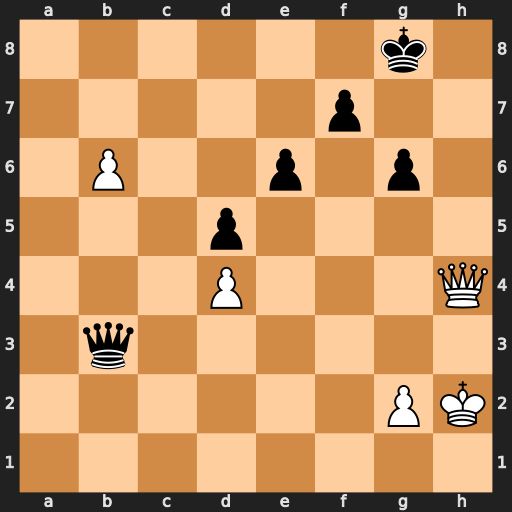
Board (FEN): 6k1/5p2/1P2p1p1/3p4/3P3Q/1q6/6PK/8
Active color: w
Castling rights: -
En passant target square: -
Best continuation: Qd8+ Kg7 Qc7